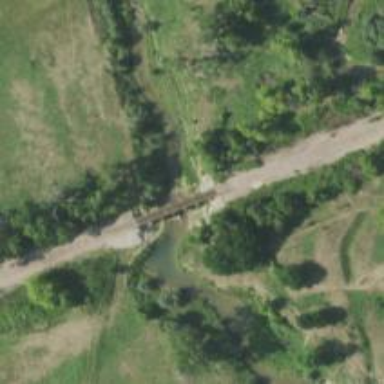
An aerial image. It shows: Railway on aqueduct bridge.